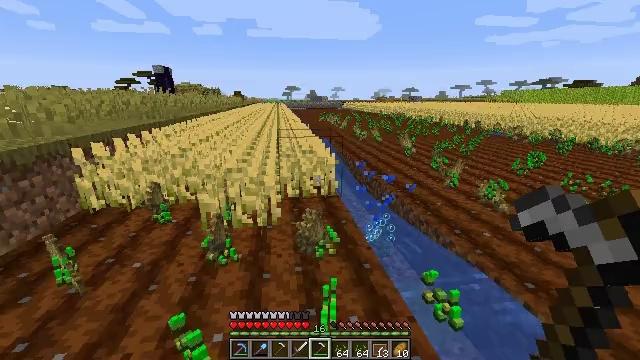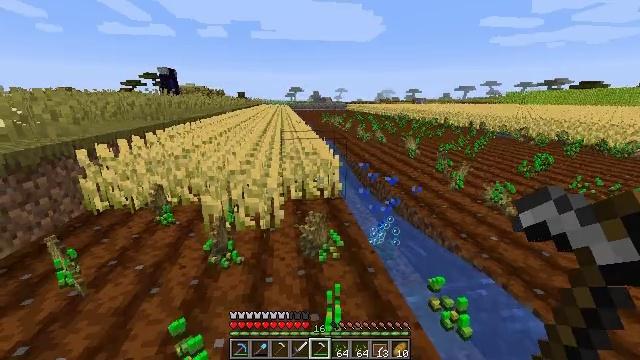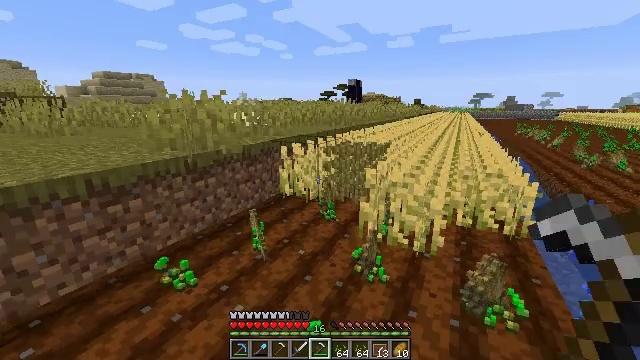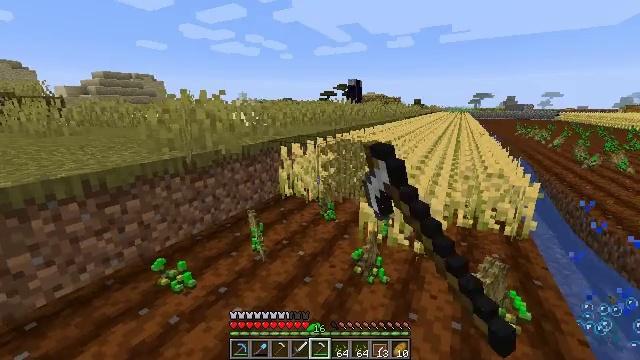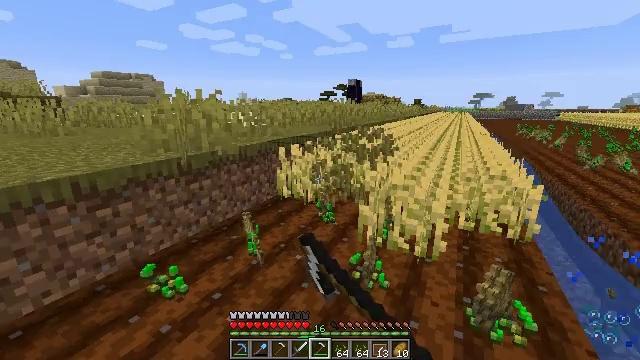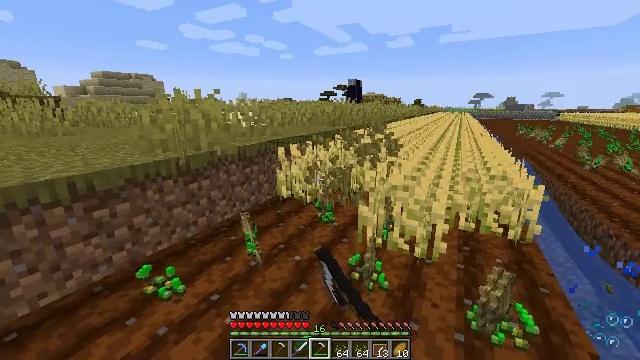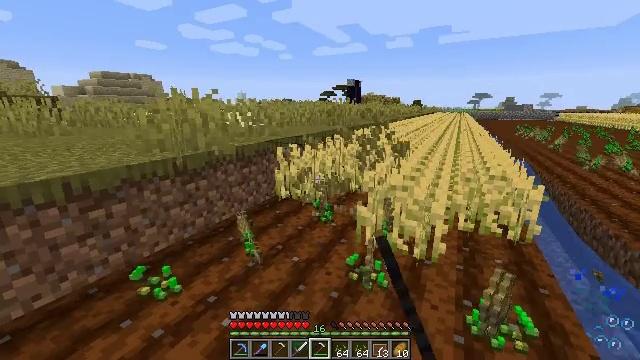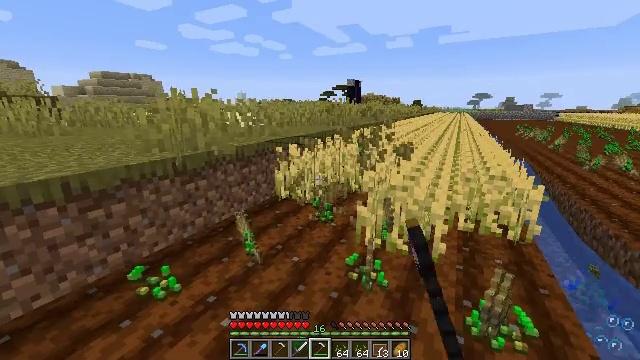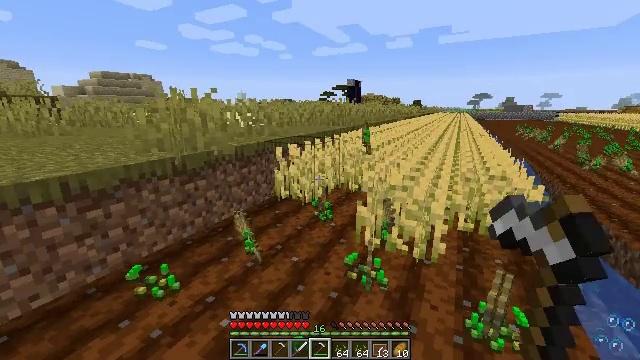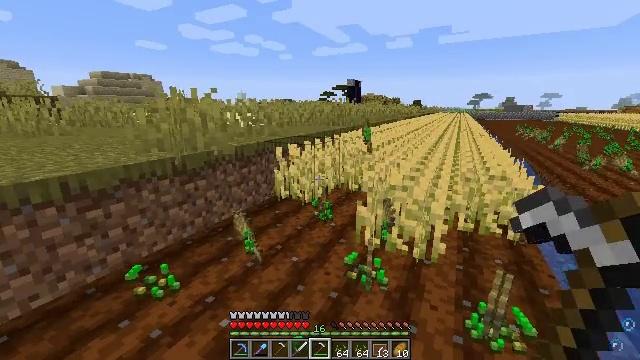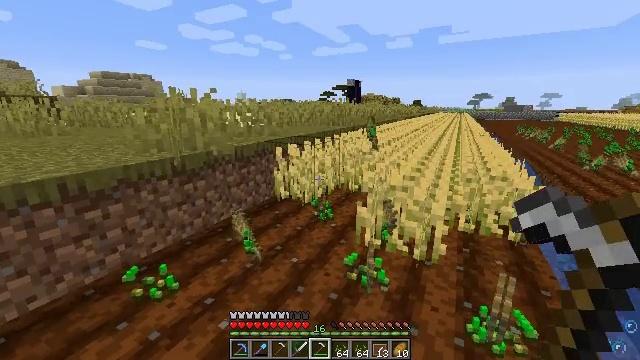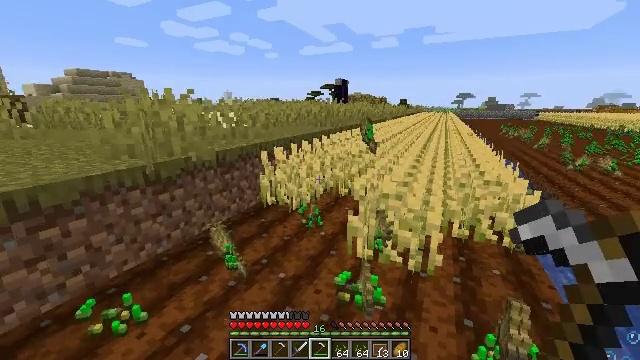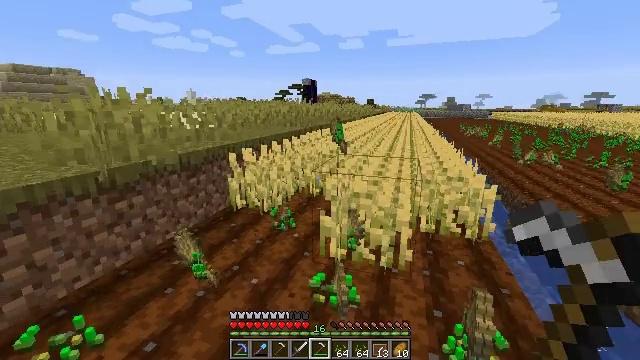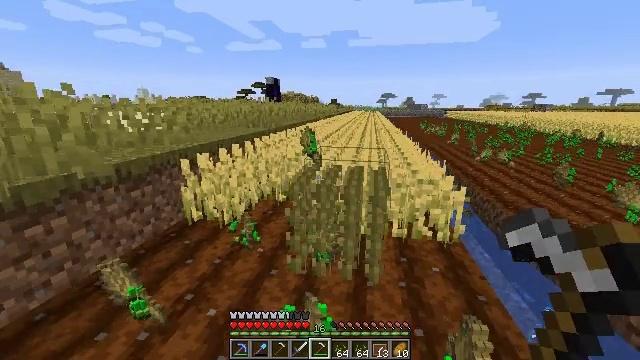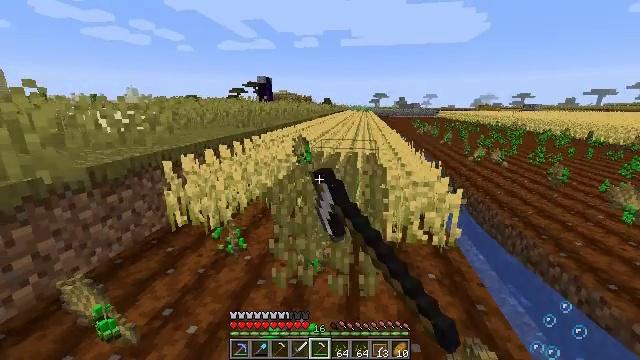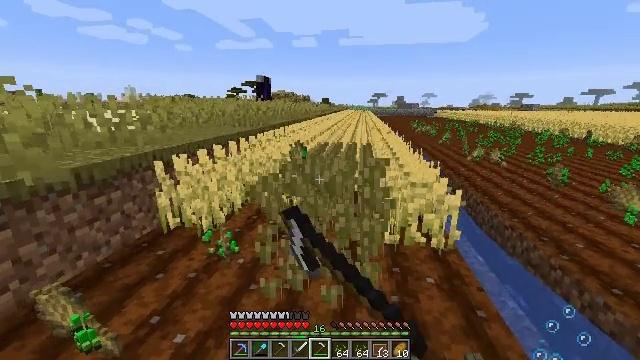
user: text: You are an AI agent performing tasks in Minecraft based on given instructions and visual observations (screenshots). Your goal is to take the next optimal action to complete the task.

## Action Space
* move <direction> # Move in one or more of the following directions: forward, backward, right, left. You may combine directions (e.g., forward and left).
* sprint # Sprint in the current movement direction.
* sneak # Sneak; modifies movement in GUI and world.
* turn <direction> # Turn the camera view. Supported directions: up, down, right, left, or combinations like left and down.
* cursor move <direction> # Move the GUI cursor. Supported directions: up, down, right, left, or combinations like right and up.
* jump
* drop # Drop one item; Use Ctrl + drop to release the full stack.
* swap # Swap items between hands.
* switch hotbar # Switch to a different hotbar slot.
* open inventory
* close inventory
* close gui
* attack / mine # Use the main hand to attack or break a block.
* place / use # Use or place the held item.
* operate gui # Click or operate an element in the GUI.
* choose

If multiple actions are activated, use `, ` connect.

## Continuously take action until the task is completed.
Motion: motion action
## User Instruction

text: Gather wheat by left-clicking on it.
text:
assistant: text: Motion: move forward
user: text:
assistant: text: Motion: move forward, turn left and up, attack / mine
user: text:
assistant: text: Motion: no_op
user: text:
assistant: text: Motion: no_op
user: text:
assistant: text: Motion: no_op
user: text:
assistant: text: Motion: no_op
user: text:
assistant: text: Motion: no_op
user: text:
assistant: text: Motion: no_op
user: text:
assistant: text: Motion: no_op
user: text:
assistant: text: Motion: move forward
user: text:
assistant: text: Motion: move forward, turn right
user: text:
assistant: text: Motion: move forward, turn right
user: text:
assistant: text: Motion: move forward, turn right, attack / mine
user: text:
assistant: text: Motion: move forward and move right, turn right, attack / mine
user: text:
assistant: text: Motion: move forward and move right, attack / mine
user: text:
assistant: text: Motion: move forward and move right, turn right, attack / mine
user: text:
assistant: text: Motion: move forward and move right, turn right and down, attack / mine
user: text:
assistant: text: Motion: move forward and move right, turn right and down, attack / mine
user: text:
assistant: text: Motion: move forward and move right, attack / mine
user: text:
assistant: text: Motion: move forward and move right, attack / mine
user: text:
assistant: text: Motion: move forward, turn left, attack / mine
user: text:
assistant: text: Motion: move forward and move left, turn left, attack / mine
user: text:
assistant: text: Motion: move forward and move left, turn left, attack / mine
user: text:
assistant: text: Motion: move forward and move left, turn left, attack / mine
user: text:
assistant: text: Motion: move forward and move left, turn left, attack / mine
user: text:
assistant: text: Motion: move forward and move left, turn left, attack / mine
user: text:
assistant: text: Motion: move forward and move left, turn right, attack / mine
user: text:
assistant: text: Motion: move forward and move right, turn right, attack / mine
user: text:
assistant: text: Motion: move forward and move right, turn right and up, attack / mine
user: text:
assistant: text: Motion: move forward and move right, turn right, attack / mine